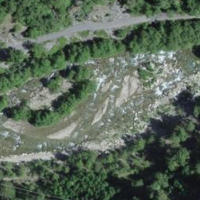
EUNIS habitat code: 43
Species observed at this site:
Aglais urticae
Polyommatus daphnis
Argynnis paphia